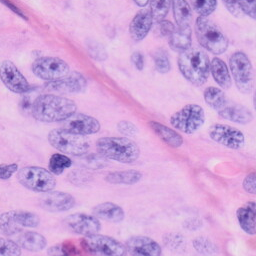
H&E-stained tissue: Skin